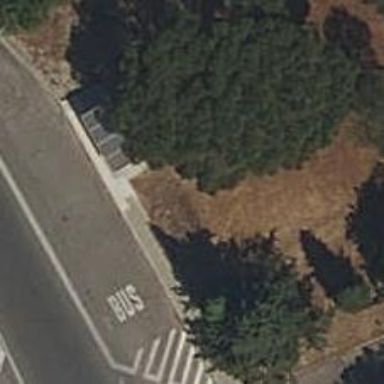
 serving as platform for public transportation."